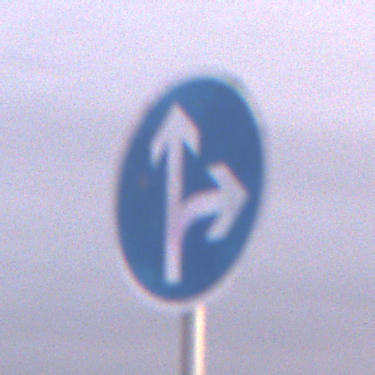
Verkehrszeichen: VorgeschriebeneFahrtrichtungGeradeausOderRechts
Umgebung: Outdoor, Nature
Tageszeit: SunriseSunset
Wetter: PartlyCloudy
Licht: Natural
Jahreszeit: NotSpecified
Kontrast: LowContrast